Question: Im having a simple Mbean which implements these interface
'''
public interface HelloMBean {
public void print();
public void printHello();
public int getInt();
public String getName();
public void setName(String s);
}
'''
the implementation is:
'''
public class Hello implements HelloMBean{
private String name;
@Override
public String getName() {
// TODO Auto-generated method stub
return this.name;
}
@Override
public void setName(String s) {
// TODO Auto-generated method stub
this.name=s;
}
@Override
public void print() {
// TODO Auto-generated method stub
System.out.println("heelp!");
}
@Override
public void printHello() {
// TODO Auto-generated method stub
System.out.println("heelp!"+" "+this.name);
}
@Override
public int getInt() {
// TODO Auto-generated method stub
return 0;
}
}
'''
and I start to register my Mbean with Mbean Server,
'''
MBeanServer server=ManagementFactory.getPlatformMBeanServer();
ObjectName objectName=new ObjectName("richard:name=fuck");
try {
server.registerMBean(new Hello(),objectName);
} catch (InstanceAlreadyExistsException e) {
// TODO Auto-generated catch block
e.printStackTrace();
} catch (MBeanRegistrationException e) {
// TODO Auto-generated catch block
e.printStackTrace();
} catch (NotCompliantMBeanException e) {
// TODO Auto-generated catch block
e.printStackTrace();
}
try {
System.in.read();
} catch (IOException e) {
// TODO Auto-generated catch block
e.printStackTrace();
}
'''
However when I check the Jconsole, it only has two operations which are print() and printHello

I dont know why is it happening since its just a very simple Mbean...
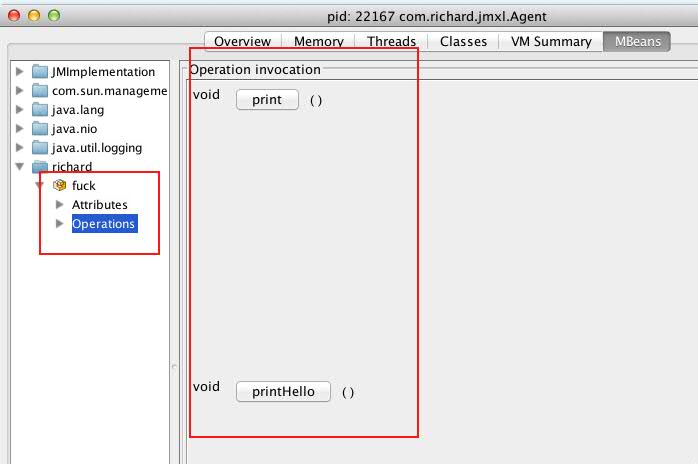
Answer: The rule is that 'get*()' and 'set*()' are (turned into) property accessors. Those are thus exposed under the attributes section and not in the operations.
If a getter is present, the property can be read by JMX-clients, if a setter is present, then it can be written. It is perfectly valid to have setters only or getters only on such a property.